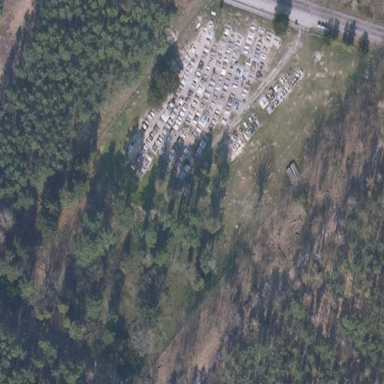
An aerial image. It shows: Cemetery.